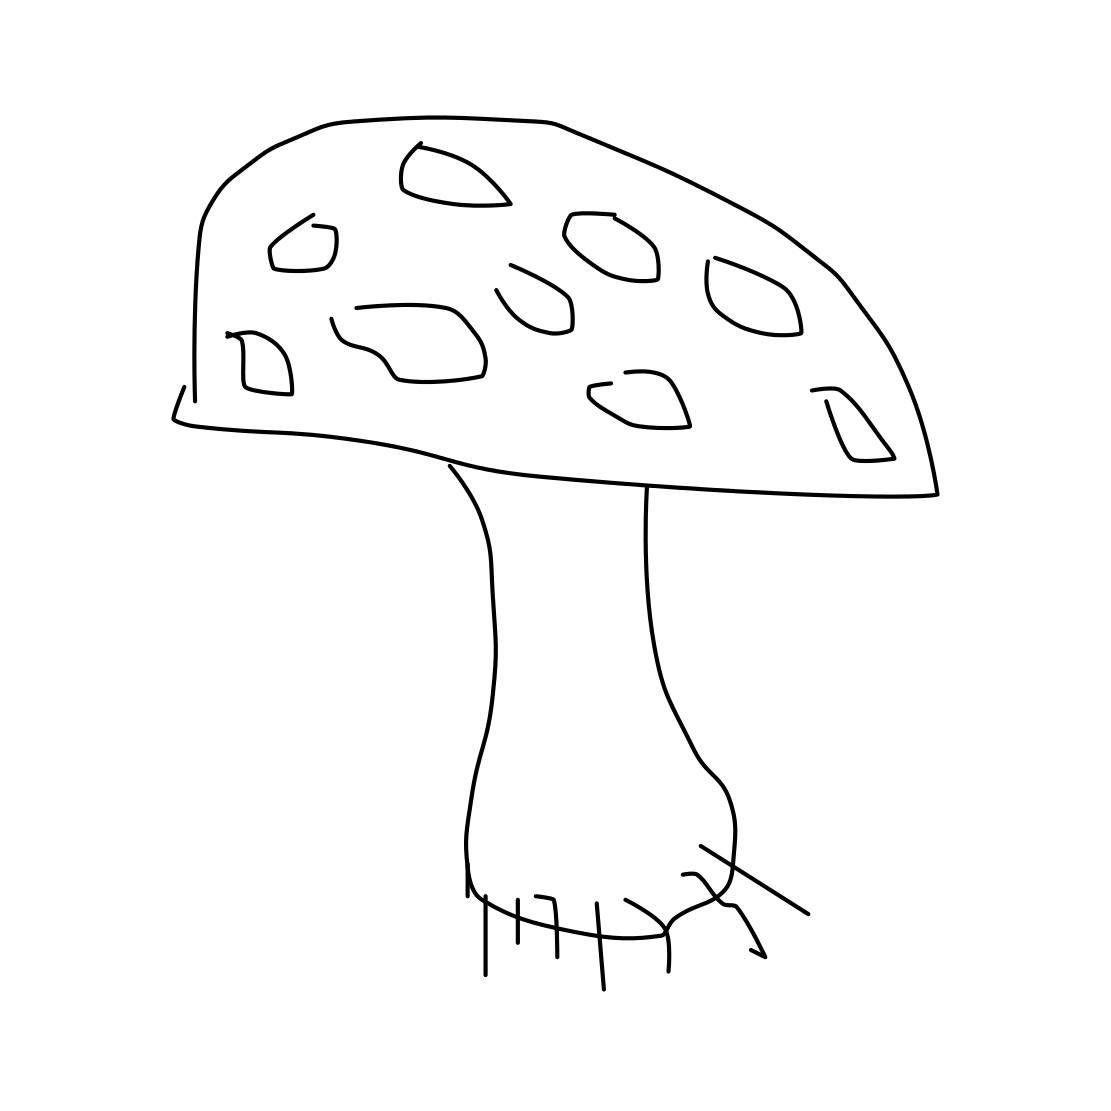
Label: mushroom